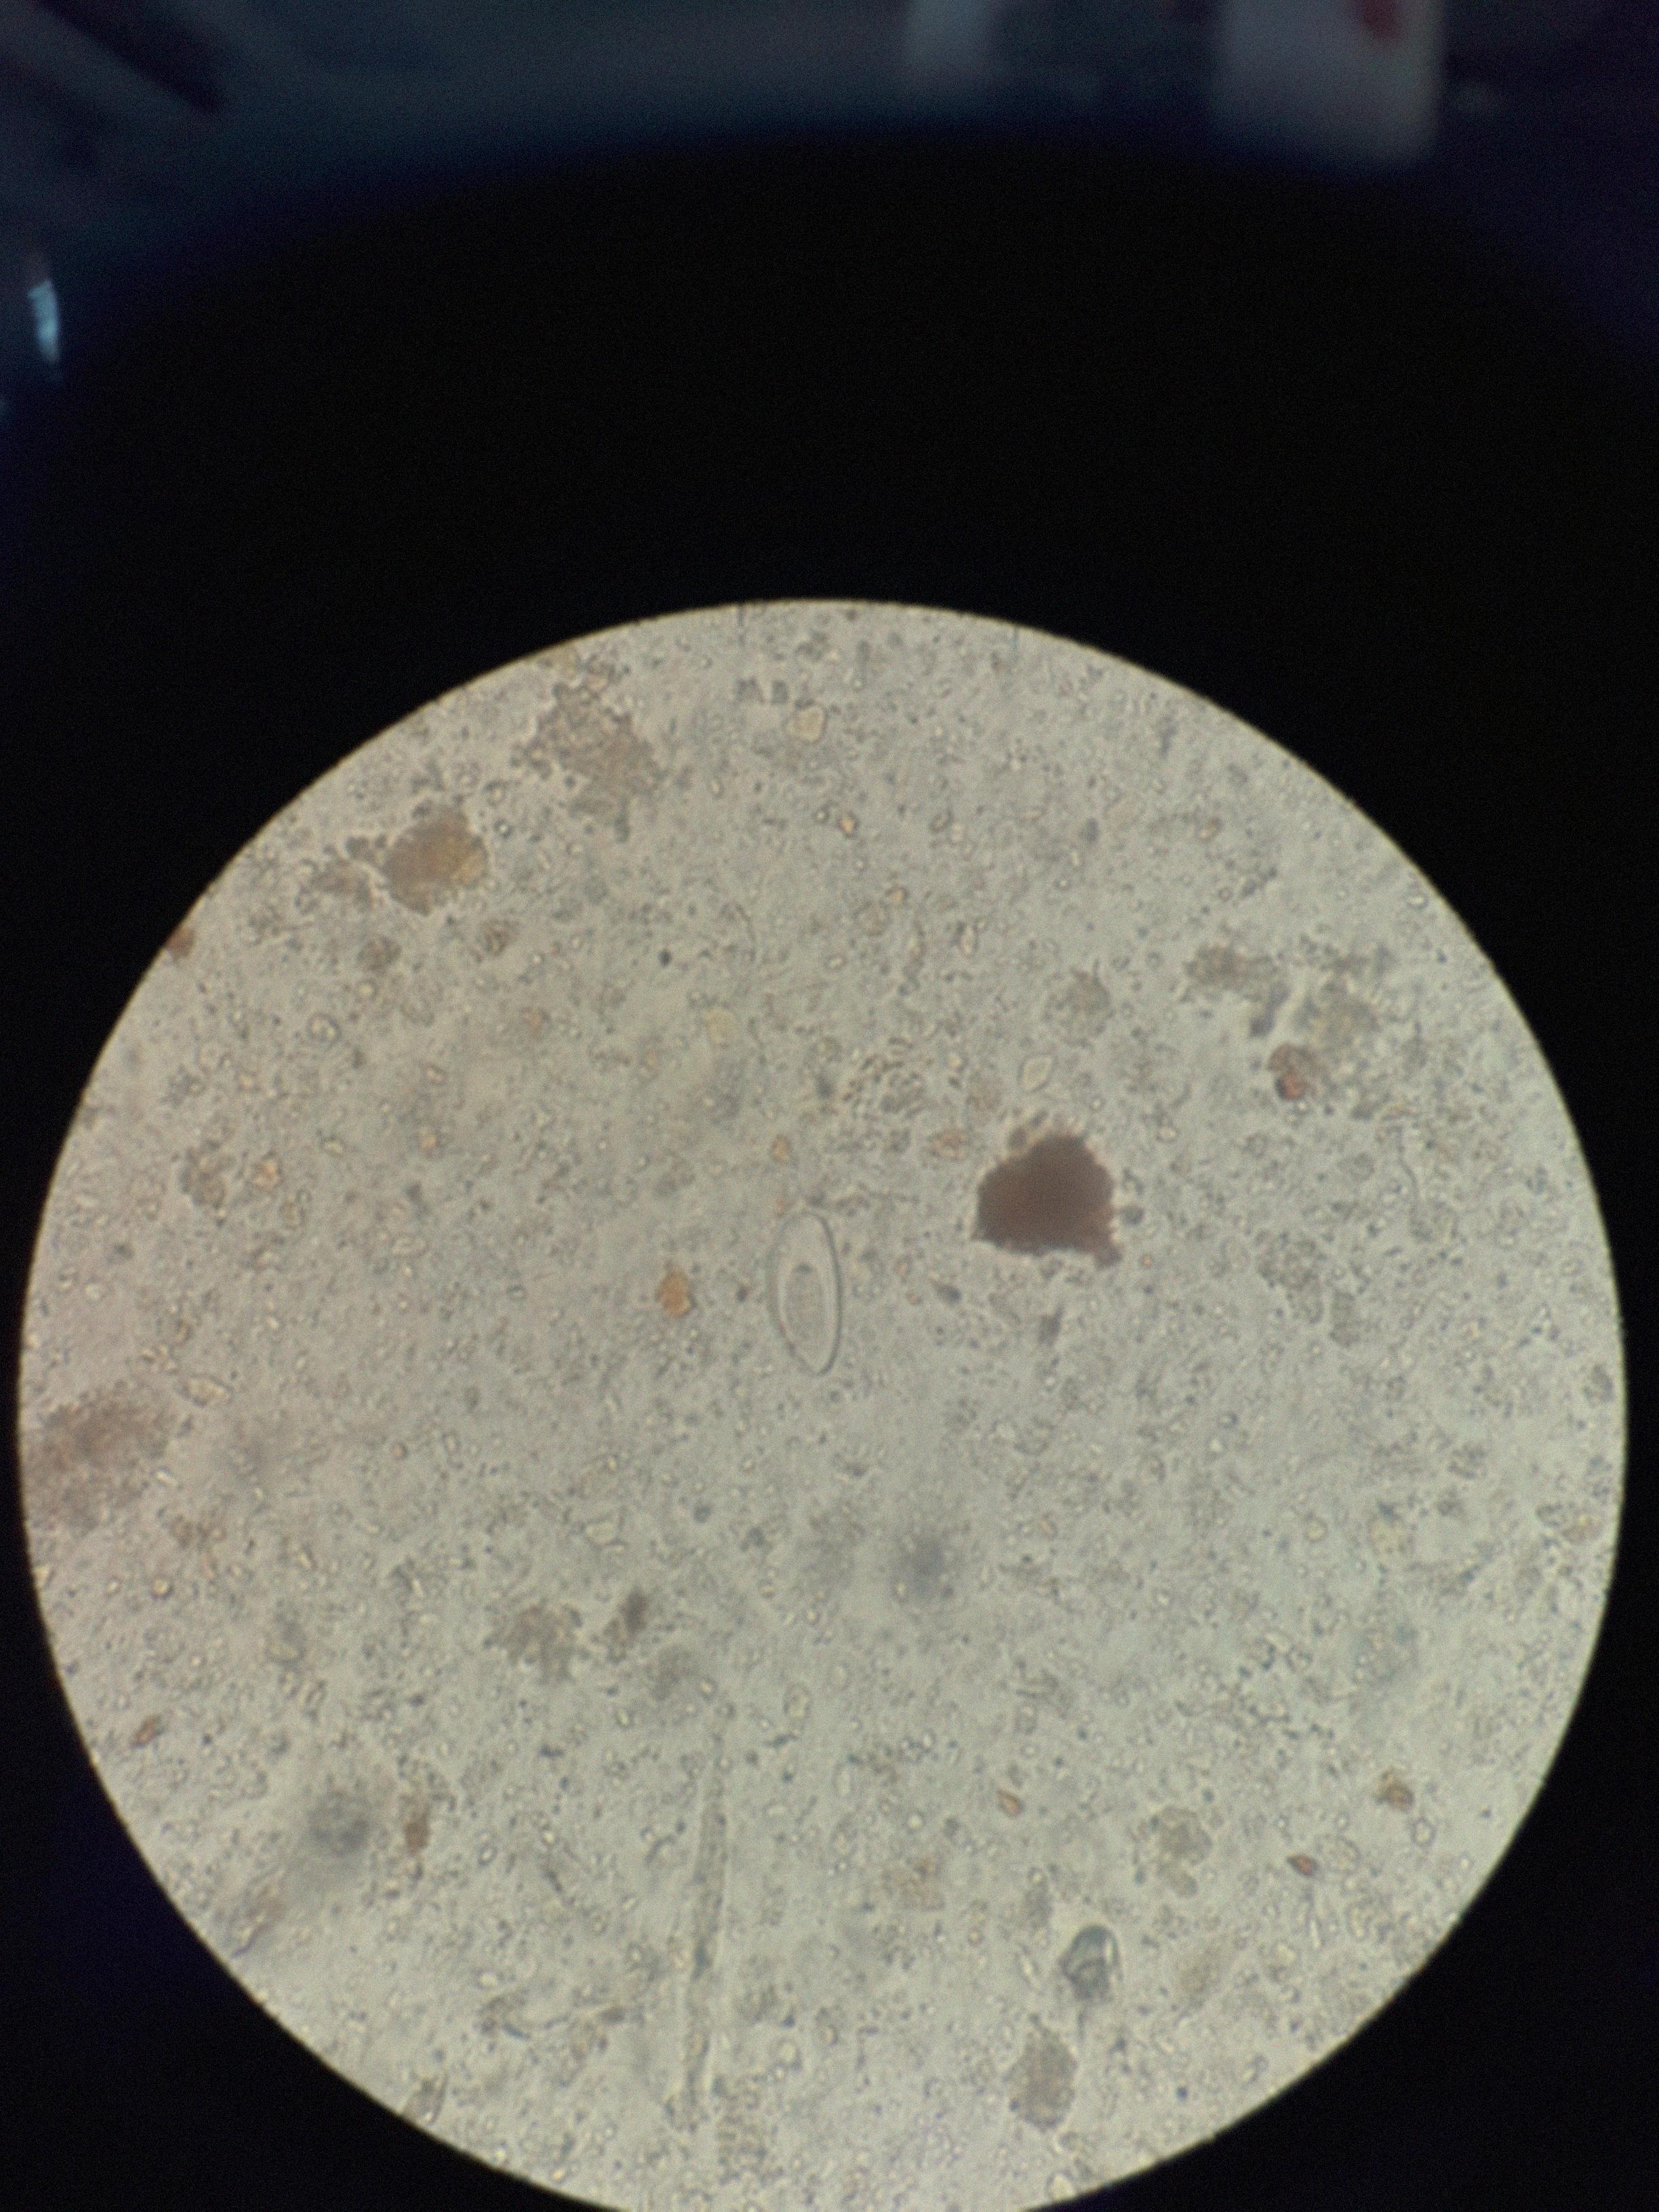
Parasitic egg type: Enterobius vermicularis